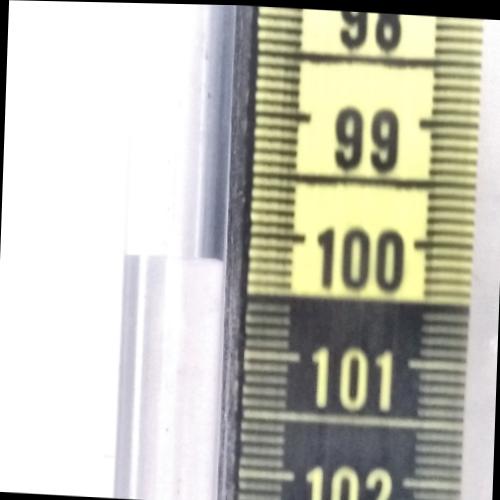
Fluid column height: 100.2 cm